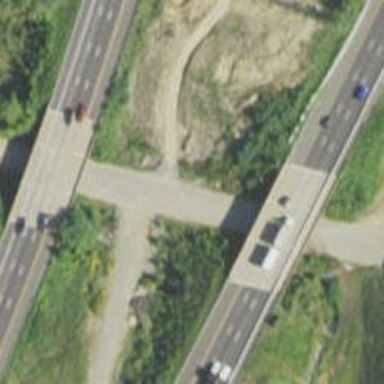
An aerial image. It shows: Bridge.